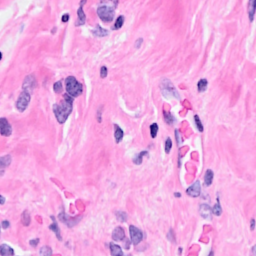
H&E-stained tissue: Breast